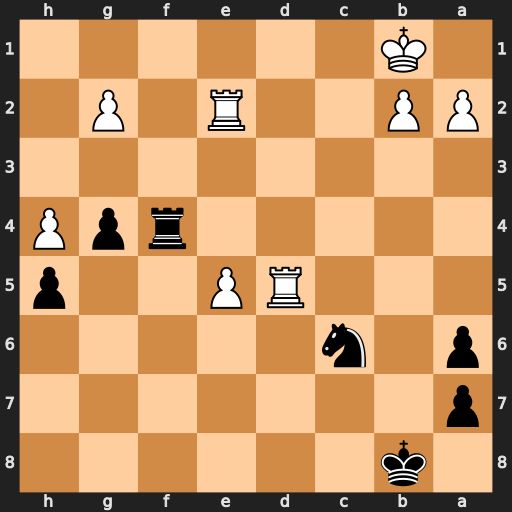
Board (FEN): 1k6/p7/p1n5/3RP2p/5rpP/8/PP2R1P1/1K6
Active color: b
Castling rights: -
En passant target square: -
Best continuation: Rf1+ Kc2 Nb4+ Kb3 Nxd5